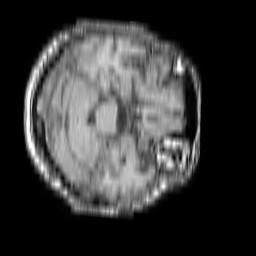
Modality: T1w
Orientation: axial
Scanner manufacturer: philips
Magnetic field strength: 1.5 T
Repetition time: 0.1875 s
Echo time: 0.001831 s